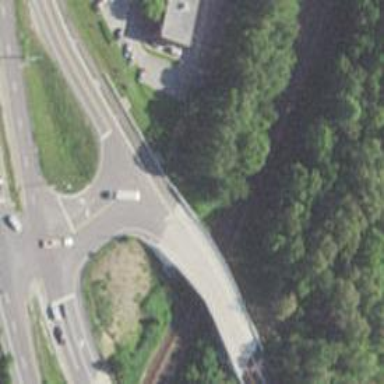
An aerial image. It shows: Stop road.